Question: I want to show the sentence "Hello" that is after finish process of 'main' method:
1. input name and it's correct,
2. ask age, and
3. correct going to sentence "booting up"
which means I want to run method consecutively.
I only could run main method and not to be able to show the sentence "Hello".
How could I fix this problem?

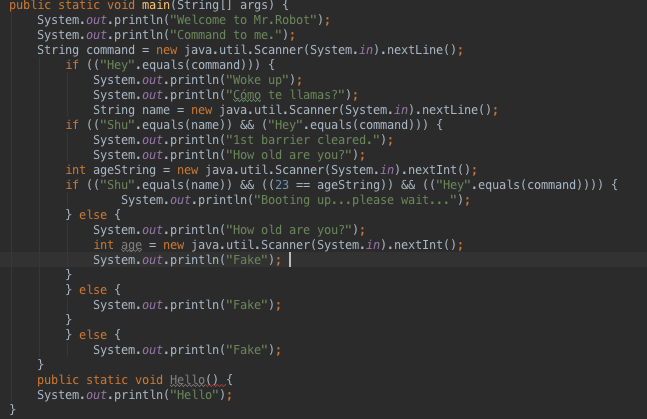
Answer: I believe what you want to do is call the hello method at the end of your main method. Also you are missing a '}' after 'System.out.println("Hello");'
Something like this:
'''
public class YourClassName {
public static void main (String [] theArgs){
//your code here ....
hello();
}
public static void Hello(){
System.out.println("Hello");
}
}
'''